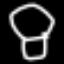
Label: mushroom